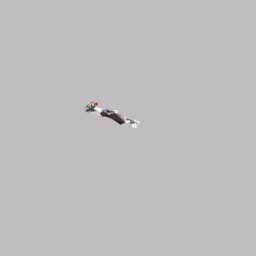
Label: people